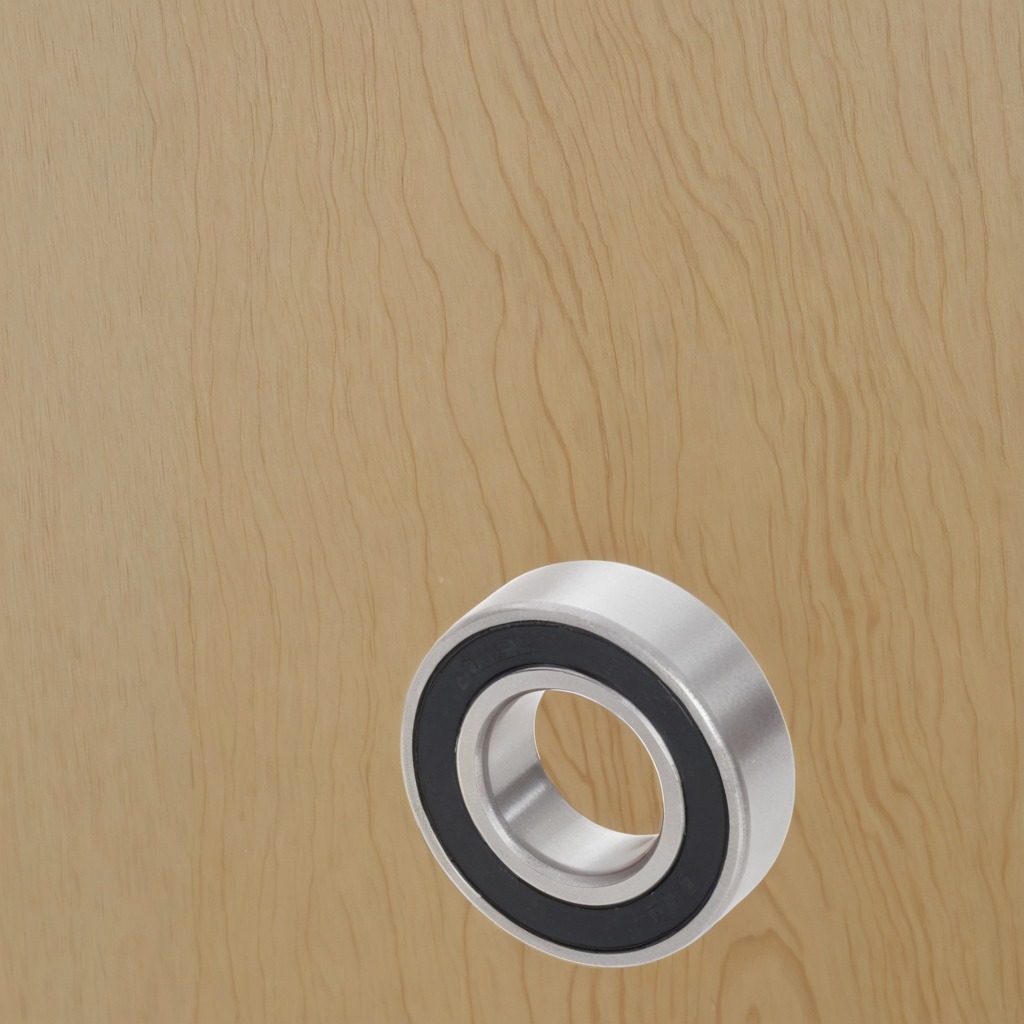
A metal ball bearing is lying on the plywood surface in a paint workshop lit by afternoon window light.